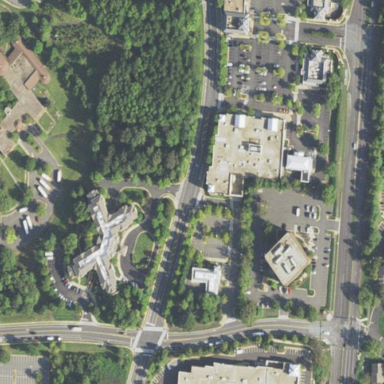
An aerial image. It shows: Nursing home.